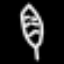
Label: leaf